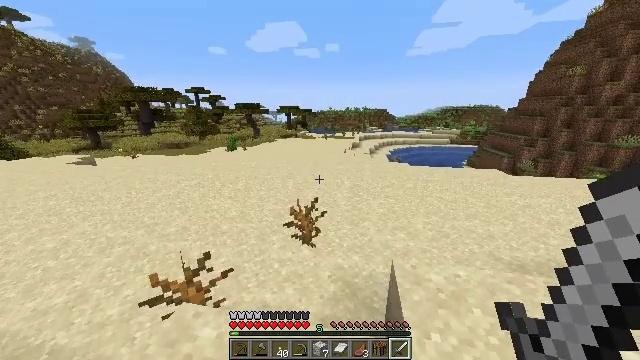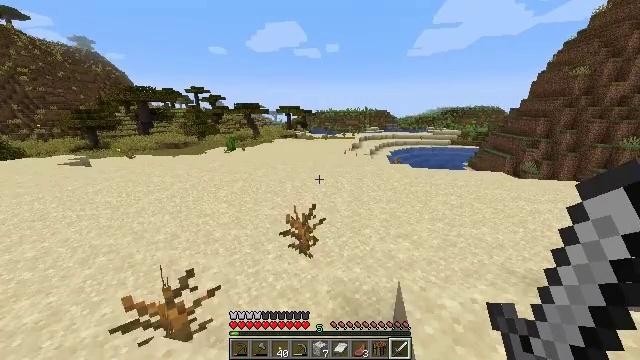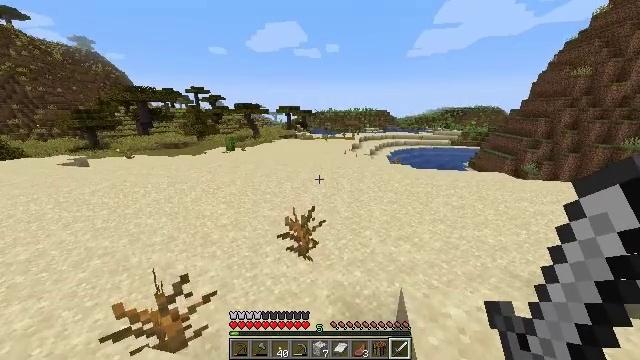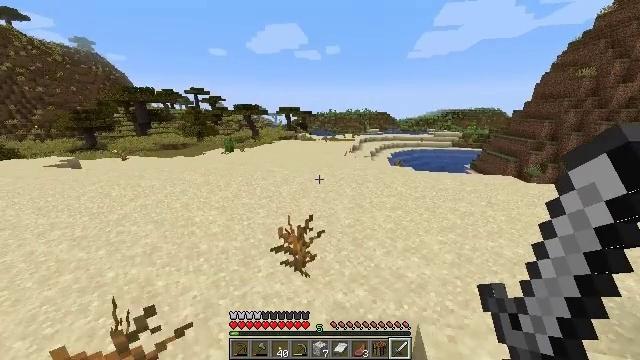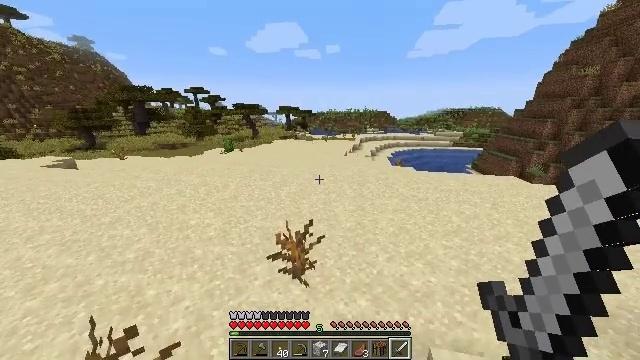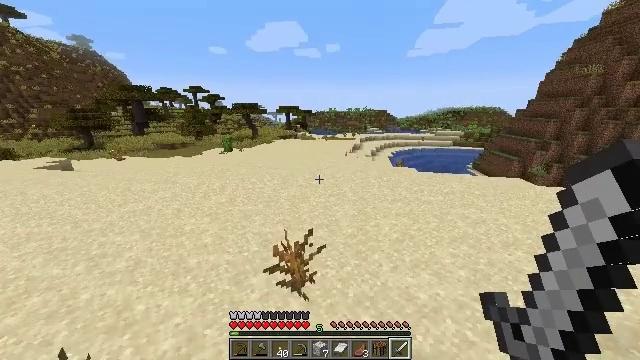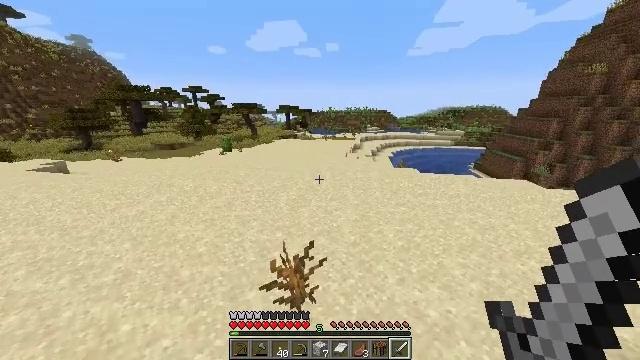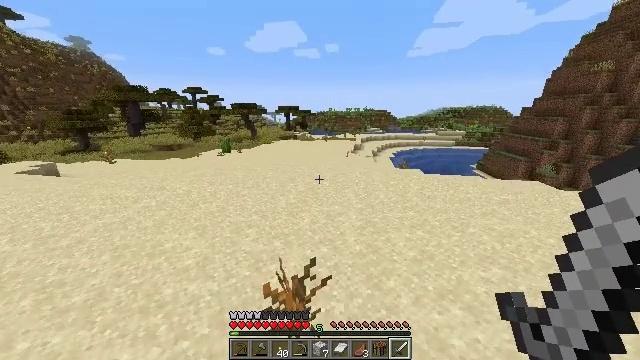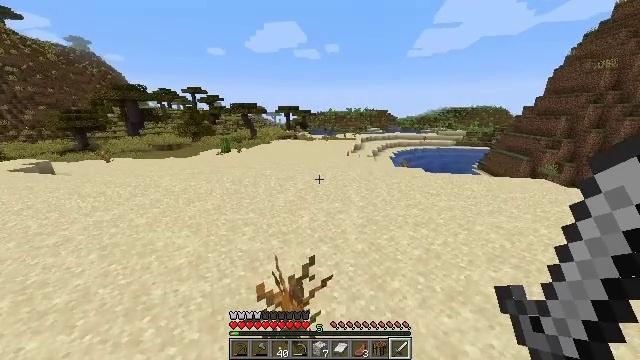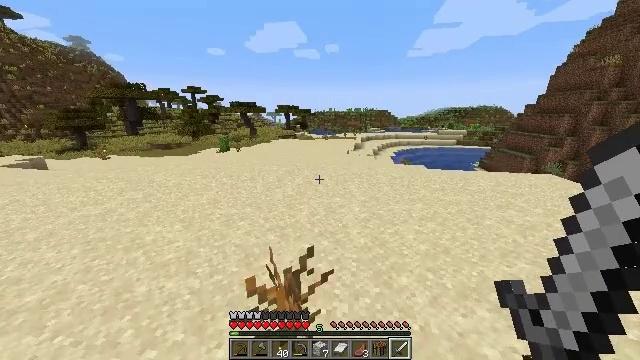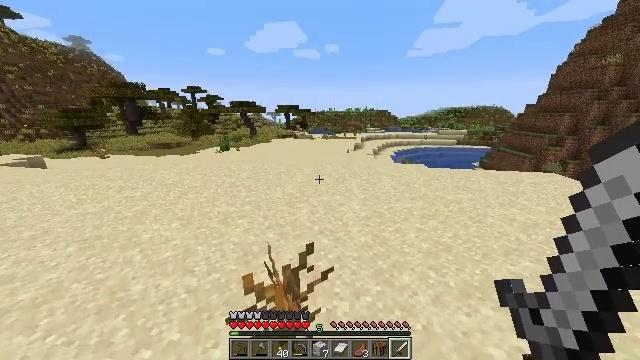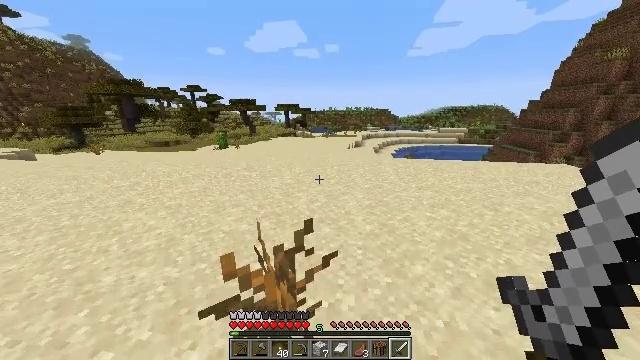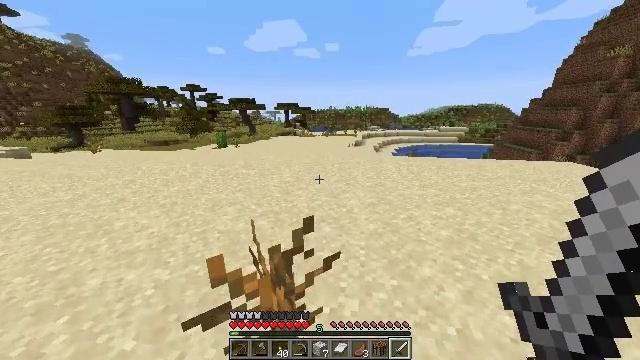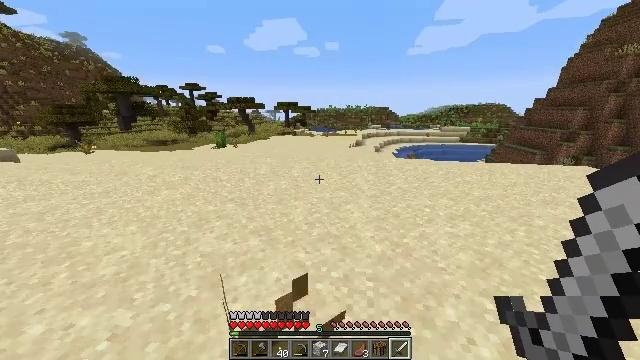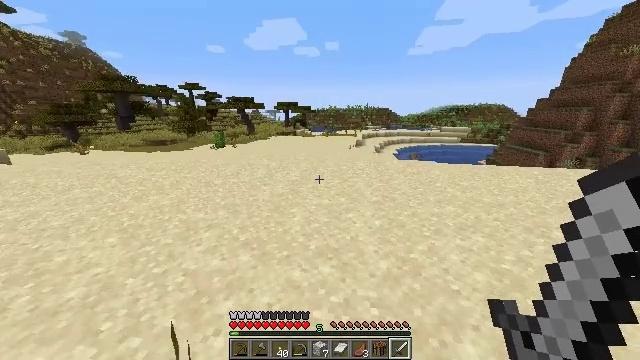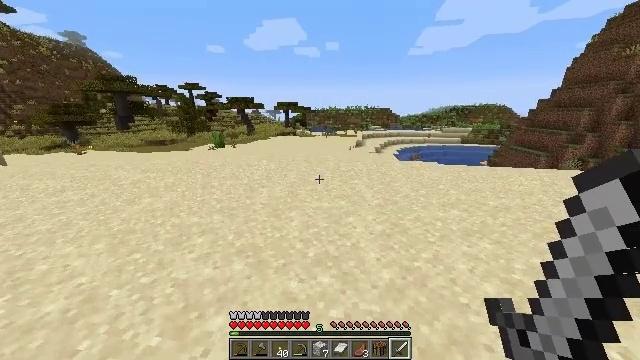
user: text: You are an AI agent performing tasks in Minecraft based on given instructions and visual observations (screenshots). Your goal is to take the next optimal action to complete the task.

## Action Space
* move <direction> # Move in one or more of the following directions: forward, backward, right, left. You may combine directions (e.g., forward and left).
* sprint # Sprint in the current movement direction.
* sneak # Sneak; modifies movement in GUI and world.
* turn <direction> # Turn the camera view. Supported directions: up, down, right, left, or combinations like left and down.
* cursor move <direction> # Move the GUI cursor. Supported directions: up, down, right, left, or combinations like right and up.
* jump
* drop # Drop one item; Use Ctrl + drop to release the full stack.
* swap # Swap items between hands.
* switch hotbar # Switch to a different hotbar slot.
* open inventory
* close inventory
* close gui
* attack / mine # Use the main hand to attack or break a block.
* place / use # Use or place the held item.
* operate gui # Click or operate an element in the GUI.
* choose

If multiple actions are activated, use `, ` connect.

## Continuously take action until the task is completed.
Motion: motion action
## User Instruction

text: Break the sunflower to collect it.
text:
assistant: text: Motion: move forward, sprint
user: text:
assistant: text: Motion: move forward, sprint
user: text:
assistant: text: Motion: move forward, sprint
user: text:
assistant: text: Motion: move forward, sprint
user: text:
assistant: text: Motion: move forward, sprint
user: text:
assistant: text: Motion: move forward, sprint
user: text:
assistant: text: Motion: move forward, sprint
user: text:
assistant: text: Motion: move forward, sprint
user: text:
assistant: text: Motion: move forward, sprint
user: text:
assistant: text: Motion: move forward, sprint
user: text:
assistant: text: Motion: move forward, sprint
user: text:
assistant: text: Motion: move forward, sprint
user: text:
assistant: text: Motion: move forward, sprint
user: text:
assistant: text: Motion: move forward, sprint
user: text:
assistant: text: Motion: move forward, sprint
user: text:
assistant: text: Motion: move forward, sprint
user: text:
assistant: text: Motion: move forward, sprint
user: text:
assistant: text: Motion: move forward, sprint
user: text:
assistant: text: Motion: move forward, sprint
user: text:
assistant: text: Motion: move forward, sprint
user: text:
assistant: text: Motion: move forward, sprint
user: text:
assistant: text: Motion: move forward, sprint
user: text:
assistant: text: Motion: move forward, sprint
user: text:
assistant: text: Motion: move forward, sprint
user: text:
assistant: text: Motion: move forward, sprint
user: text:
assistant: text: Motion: move forward, sprint
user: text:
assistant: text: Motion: move forward, sprint
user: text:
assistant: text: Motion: move forward, sprint
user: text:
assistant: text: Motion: move forward, sprint
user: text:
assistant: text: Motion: move forward, sprint